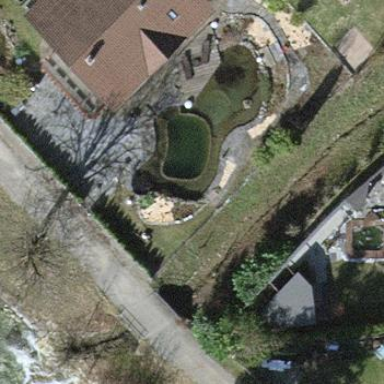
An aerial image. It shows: Pond surrounded by natural water.